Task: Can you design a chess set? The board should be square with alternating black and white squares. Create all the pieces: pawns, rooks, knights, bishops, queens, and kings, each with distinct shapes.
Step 1153:
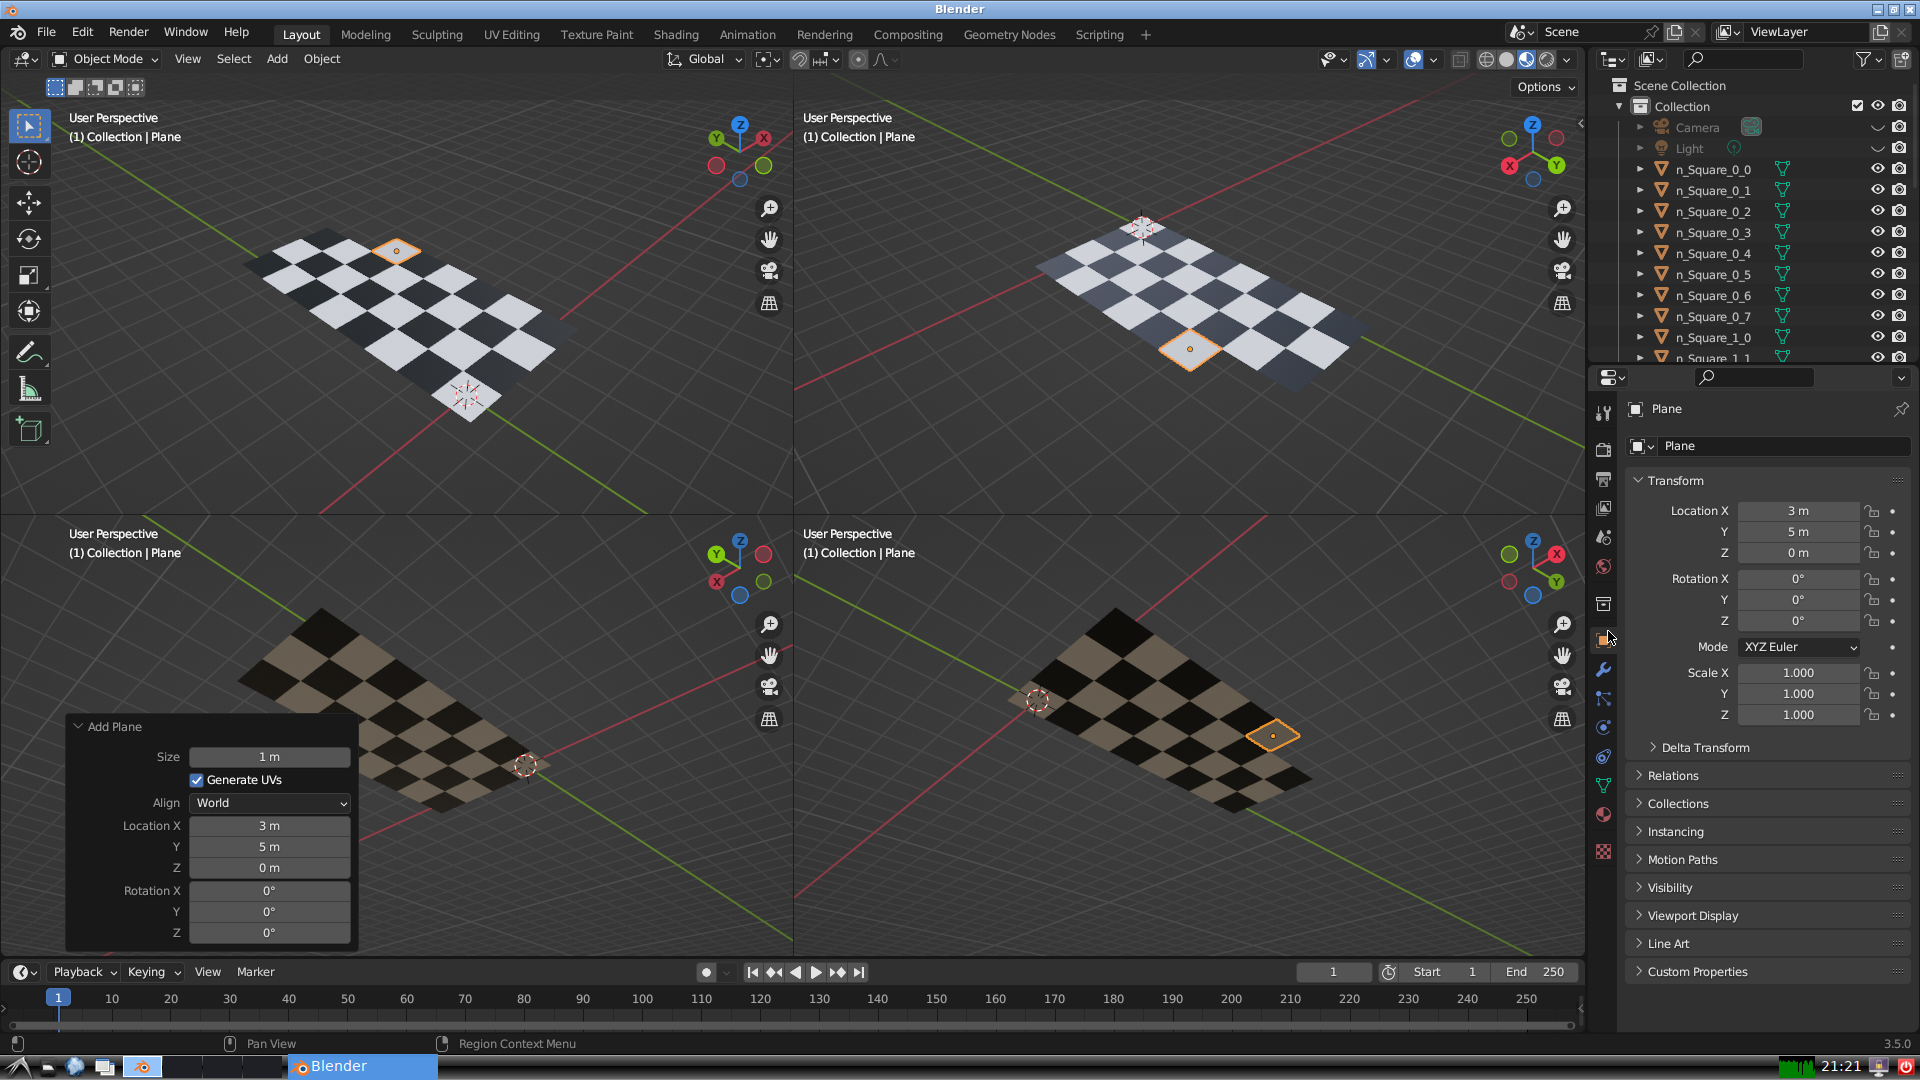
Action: {"mouse_move": [1732, 445]}